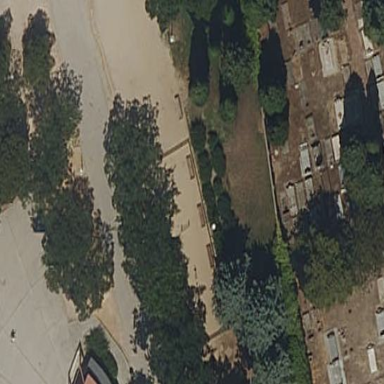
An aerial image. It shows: Playground area for leisure activities on the land.